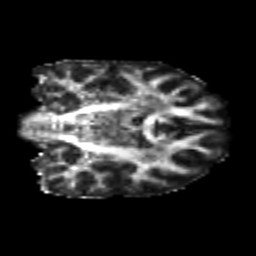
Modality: FA
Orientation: coronal
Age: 26
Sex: female
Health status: healthy
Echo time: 0.074 s